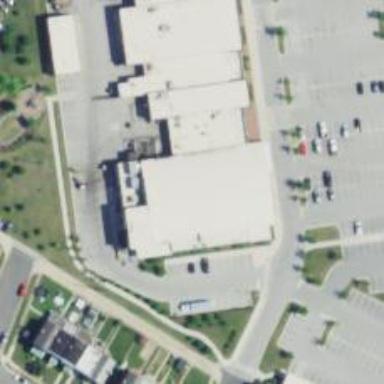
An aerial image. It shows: Supermarket.